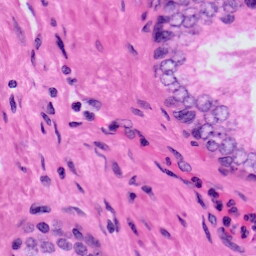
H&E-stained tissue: Prostate